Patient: sex M, age 60
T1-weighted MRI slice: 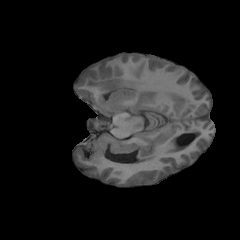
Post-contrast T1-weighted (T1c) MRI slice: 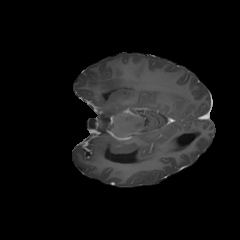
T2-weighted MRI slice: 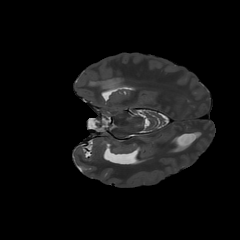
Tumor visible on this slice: yes
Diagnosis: Glioblastoma, IDH-wildtype
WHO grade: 4